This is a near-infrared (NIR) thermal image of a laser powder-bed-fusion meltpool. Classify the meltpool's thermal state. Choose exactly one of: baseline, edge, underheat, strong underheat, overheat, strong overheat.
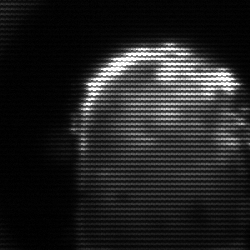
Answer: baseline